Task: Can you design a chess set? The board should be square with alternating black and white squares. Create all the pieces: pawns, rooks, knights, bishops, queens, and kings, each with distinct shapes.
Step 4794:
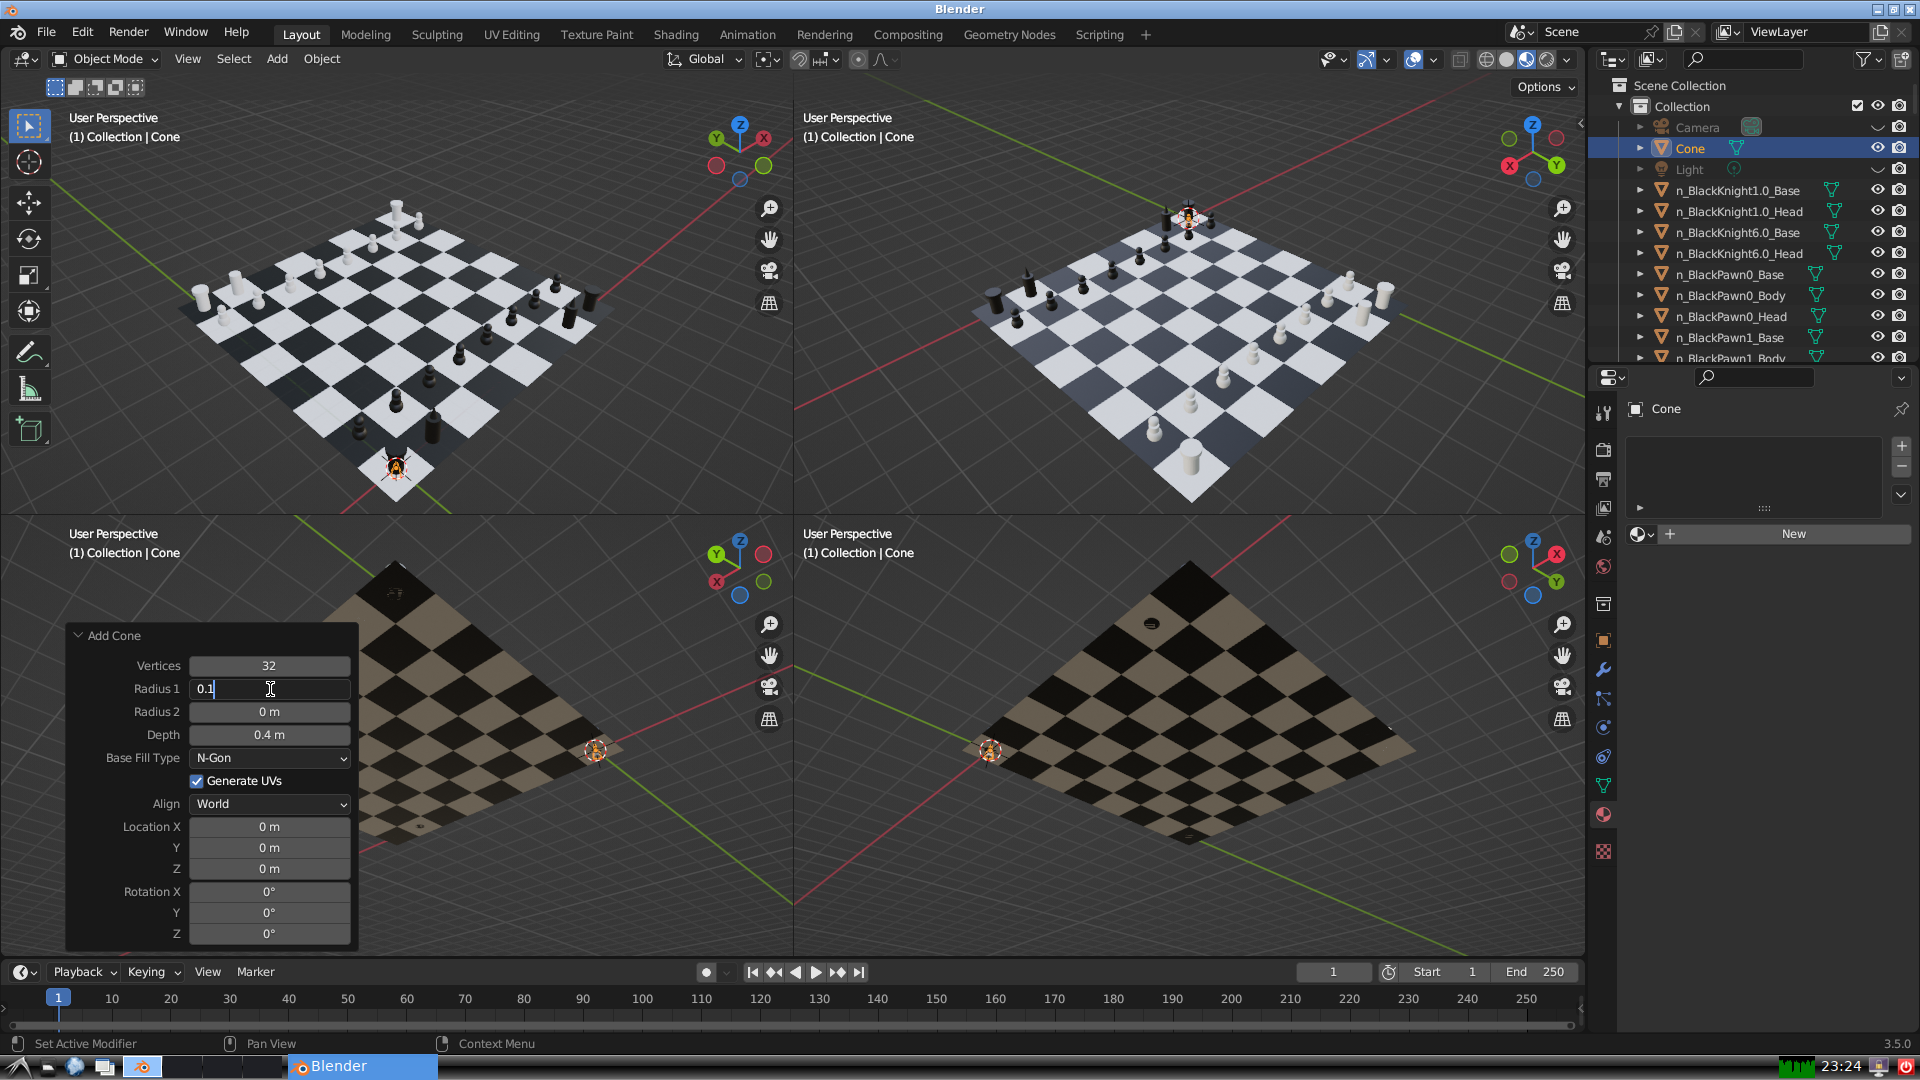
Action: {"key_press": ['Return']}